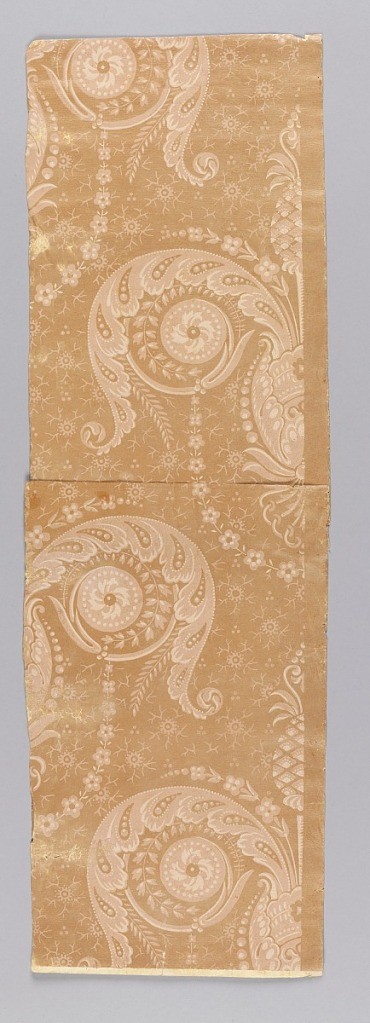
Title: Sidewall
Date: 1820–30
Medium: Block-printed on handmade paper
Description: Vertical rectangle. Foliate scrolls, palmette and pineapple, against a slightly glazed field. Printed in pale pinks on darker neutral pink ground.